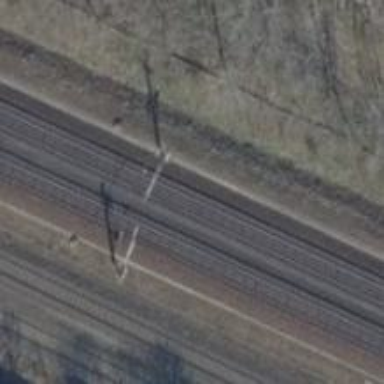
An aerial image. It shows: Milestone along the railway with catenary mast.